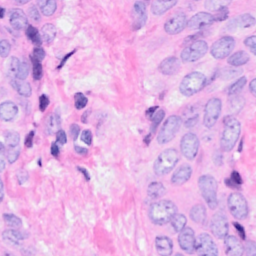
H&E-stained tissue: Breast